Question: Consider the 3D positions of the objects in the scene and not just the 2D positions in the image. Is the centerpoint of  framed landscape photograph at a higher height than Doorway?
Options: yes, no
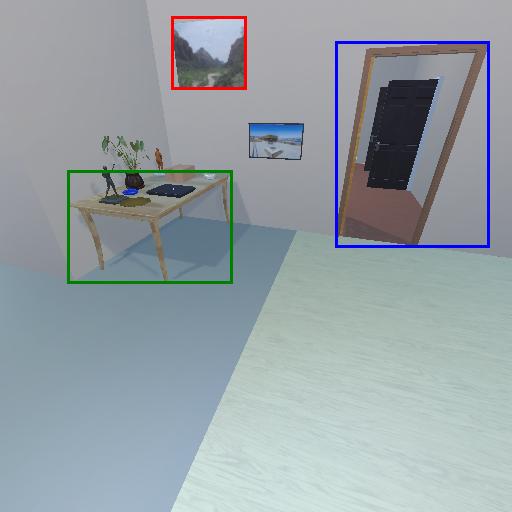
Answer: yes